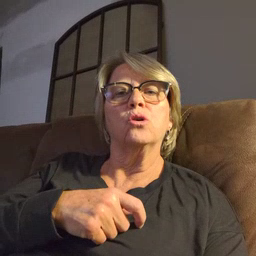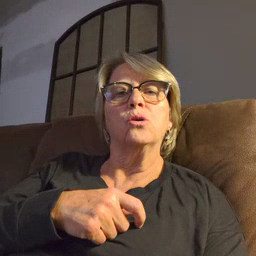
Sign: later